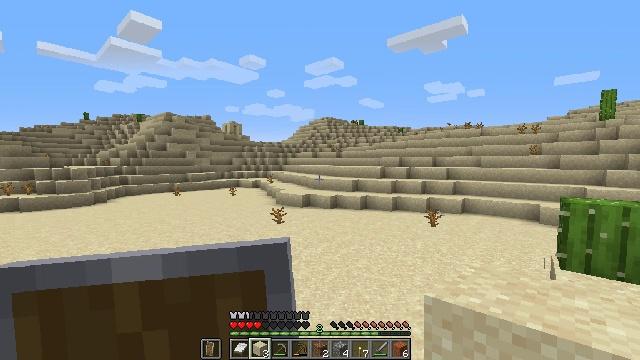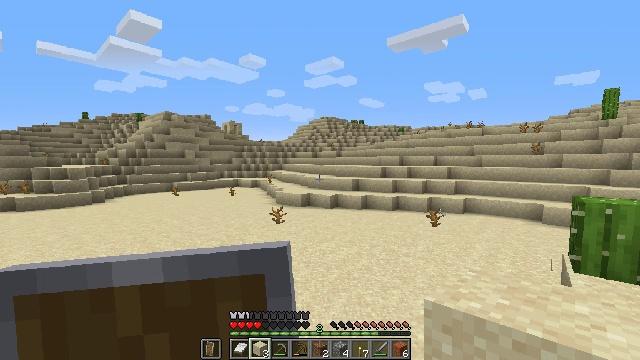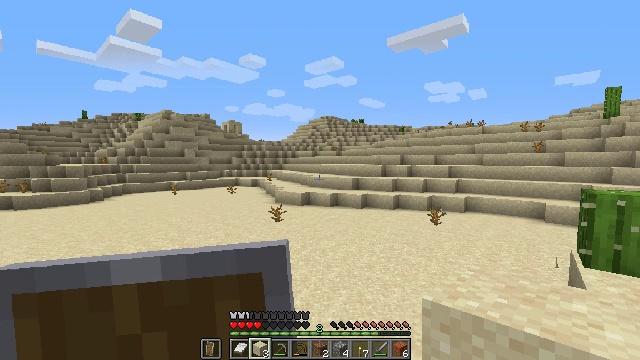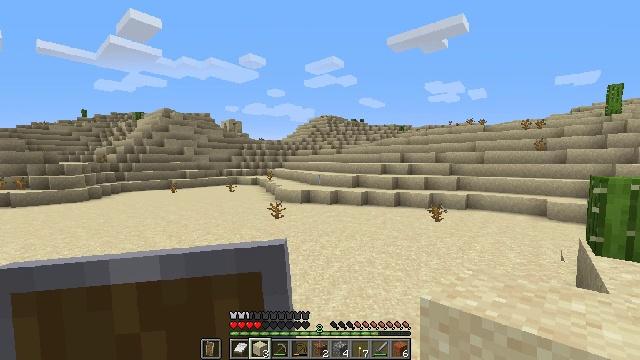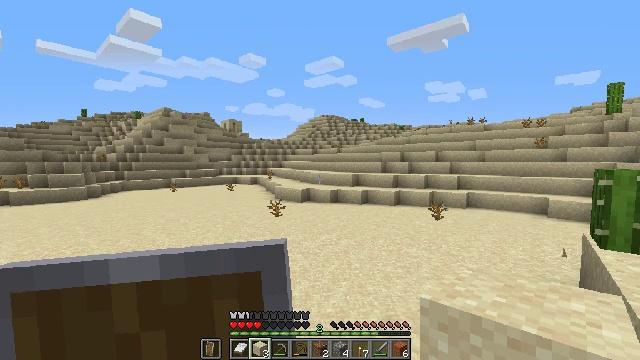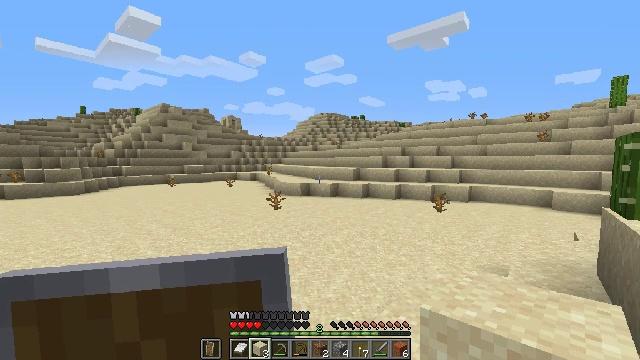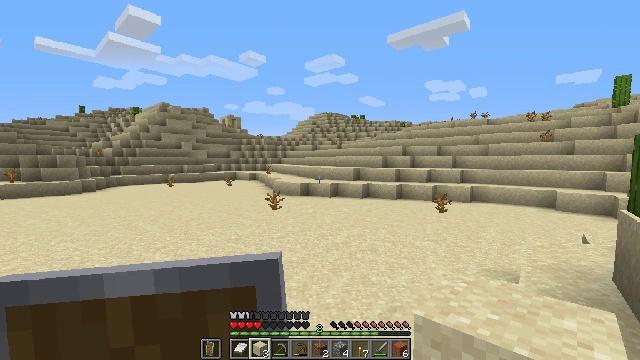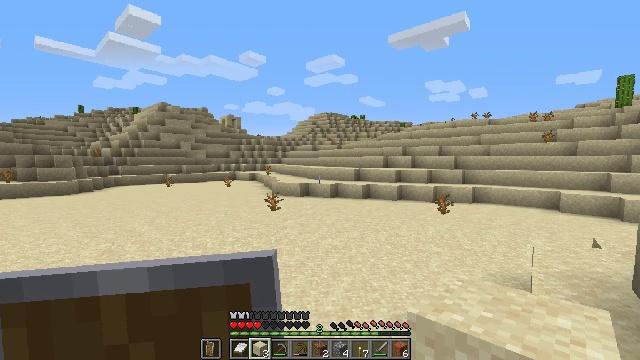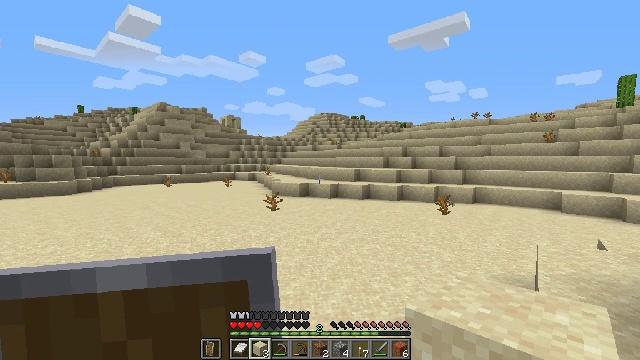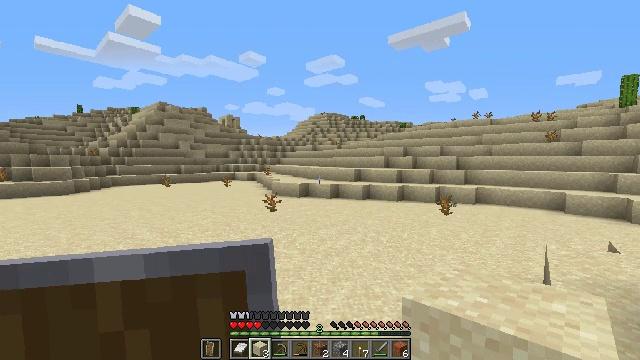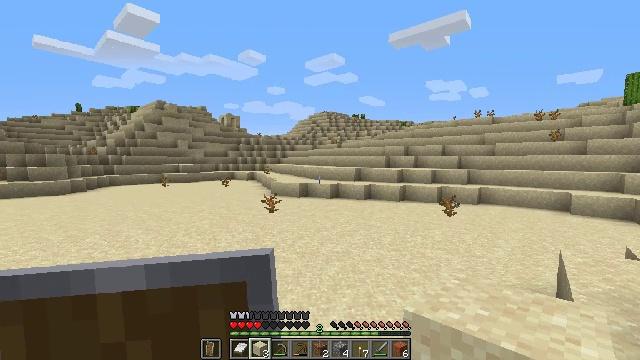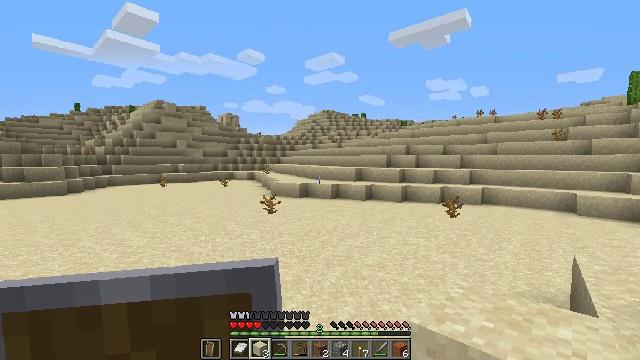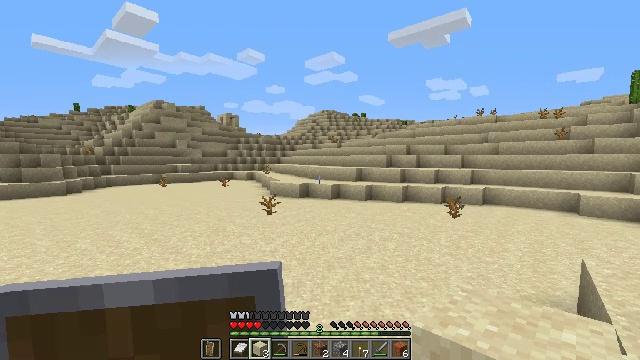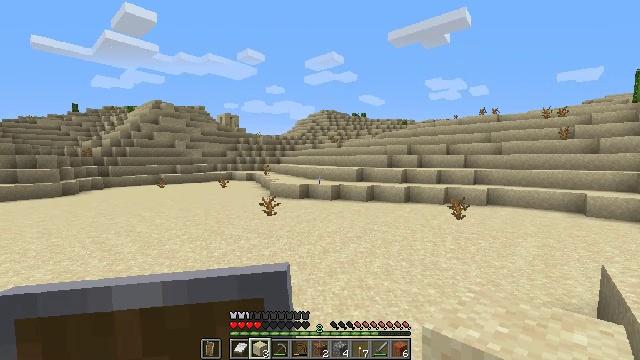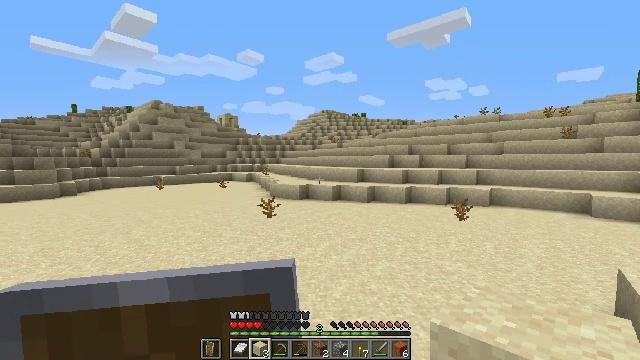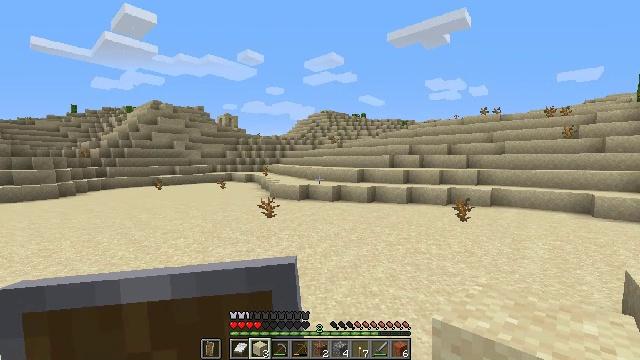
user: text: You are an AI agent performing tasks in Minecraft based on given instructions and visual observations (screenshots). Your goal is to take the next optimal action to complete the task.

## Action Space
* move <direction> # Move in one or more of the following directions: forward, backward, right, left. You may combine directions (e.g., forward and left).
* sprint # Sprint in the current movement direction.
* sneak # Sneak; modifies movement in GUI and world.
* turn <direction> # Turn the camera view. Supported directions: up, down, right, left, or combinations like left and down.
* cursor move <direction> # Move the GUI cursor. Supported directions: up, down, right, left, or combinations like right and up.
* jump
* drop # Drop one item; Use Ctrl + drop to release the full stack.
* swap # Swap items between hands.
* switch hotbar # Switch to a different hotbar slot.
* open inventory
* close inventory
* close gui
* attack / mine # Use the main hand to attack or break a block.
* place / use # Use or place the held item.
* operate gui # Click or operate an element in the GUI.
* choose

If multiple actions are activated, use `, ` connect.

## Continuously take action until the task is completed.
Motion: motion action
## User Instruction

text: Gather sand from the desert.
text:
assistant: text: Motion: move forward, close inventory
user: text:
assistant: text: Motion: move forward, close inventory
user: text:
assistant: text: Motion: move forward, close inventory
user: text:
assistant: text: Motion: move forward, close inventory
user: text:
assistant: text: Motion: move forward, close inventory
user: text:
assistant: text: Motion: move forward, close inventory
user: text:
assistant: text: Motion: move forward
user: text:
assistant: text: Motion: move forward
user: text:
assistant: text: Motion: move forward
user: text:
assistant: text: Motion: move forward
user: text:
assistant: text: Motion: move forward
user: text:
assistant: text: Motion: move forward
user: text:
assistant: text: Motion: move forward
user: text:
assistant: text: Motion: move forward
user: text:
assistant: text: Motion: move forward
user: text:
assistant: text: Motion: move forward
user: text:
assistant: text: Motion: move forward
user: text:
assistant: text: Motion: move forward
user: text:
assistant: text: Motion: move forward
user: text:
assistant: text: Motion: move forward
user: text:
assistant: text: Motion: move forward
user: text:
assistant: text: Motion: move forward
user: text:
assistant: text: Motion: move forward
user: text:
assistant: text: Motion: move forward
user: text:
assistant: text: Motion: move forward
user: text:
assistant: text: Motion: move forward
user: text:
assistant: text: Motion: move forward
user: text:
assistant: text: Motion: move forward
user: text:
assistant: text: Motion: move forward, turn up
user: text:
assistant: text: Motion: move forward